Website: walmart
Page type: payment
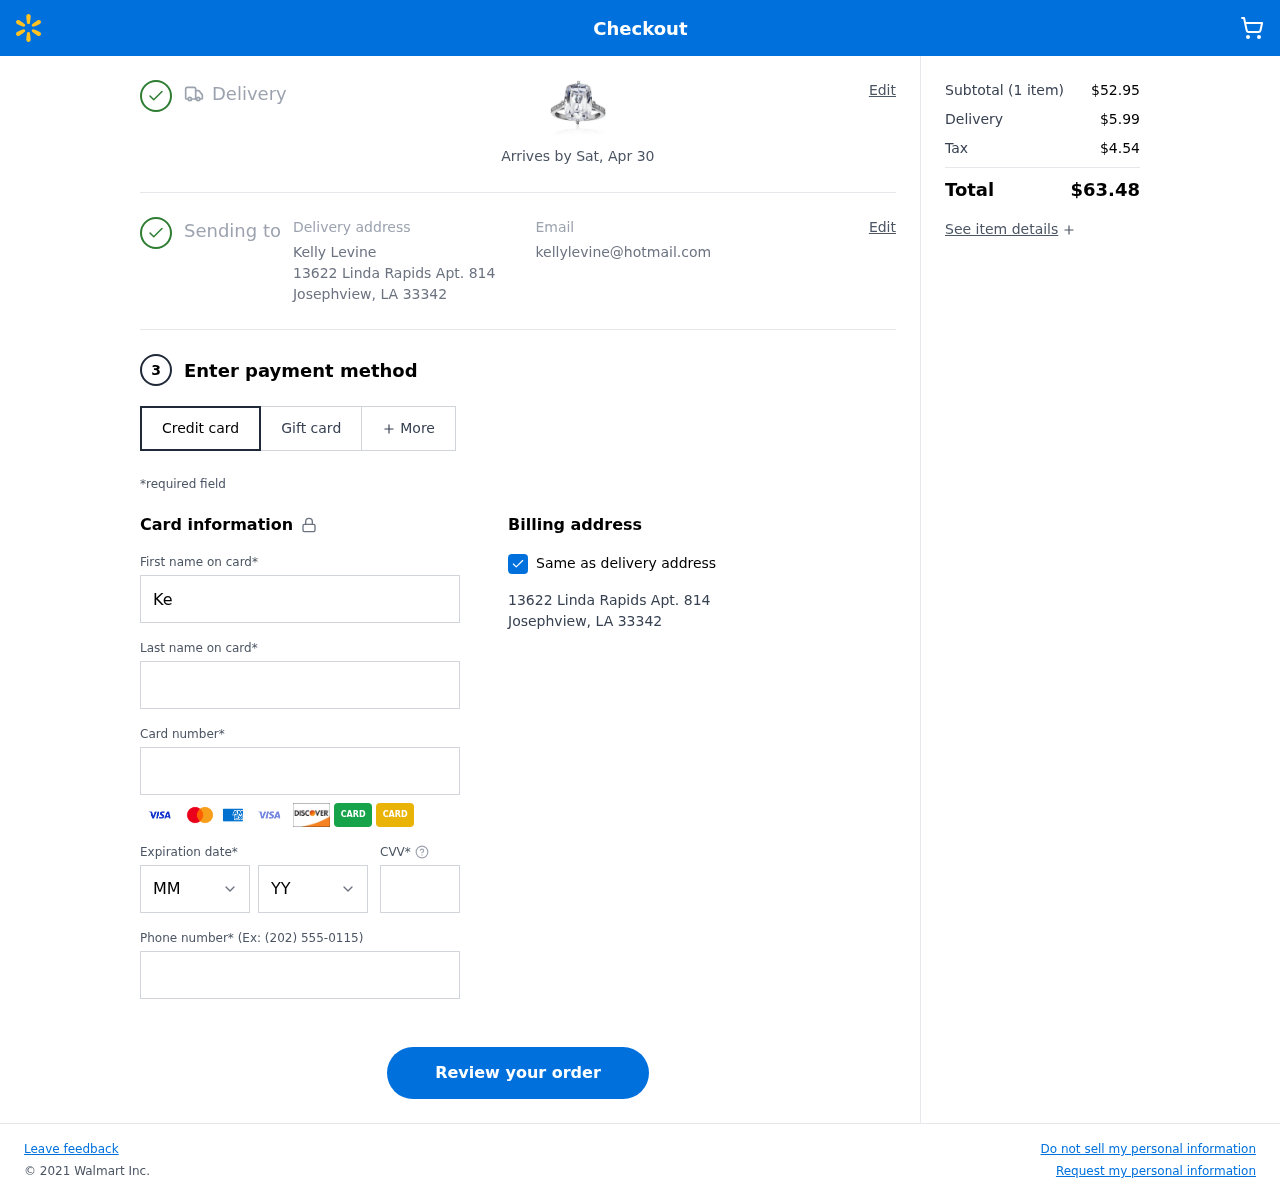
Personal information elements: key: PII_CARD_CVV
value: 847
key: PII_CARD_EXPIRY_MONTH
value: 06
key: PII_CARD_EXPIRY_YEAR
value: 28
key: PII_CARD_NUMBER
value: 4432 9852 9900 5266
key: PII_CITY
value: Josephview
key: PII_EMAIL
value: kellylevine@hotmail.com
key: PII_FIRSTNAME
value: Kelly
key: PII_FULLNAME
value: Kelly Levine
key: PII_LASTNAME
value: Levine
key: PII_PHONE
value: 2345453899
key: PII_POSTCODE
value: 33342
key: PII_STATE_ABBR
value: LA
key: PII_STREET
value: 13622 Linda Rapids Apt. 814
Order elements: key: ORDER_DELIVERY_DATE
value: Arrives by Sat, Apr 30
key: ORDER_NUM_ITEMS
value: (1 item)
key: ORDER_SUBTOTAL
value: $52.95
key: ORDER_SHIPPING_COST
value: $5.99
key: ORDER_TAX
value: $4.54
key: ORDER_TOTAL
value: $63.48